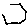
Label: hexagon